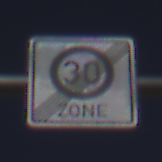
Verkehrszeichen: EndeZone30
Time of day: Midday
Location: Outdoor (Nature)
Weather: Clear
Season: NotSpecified
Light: Natural